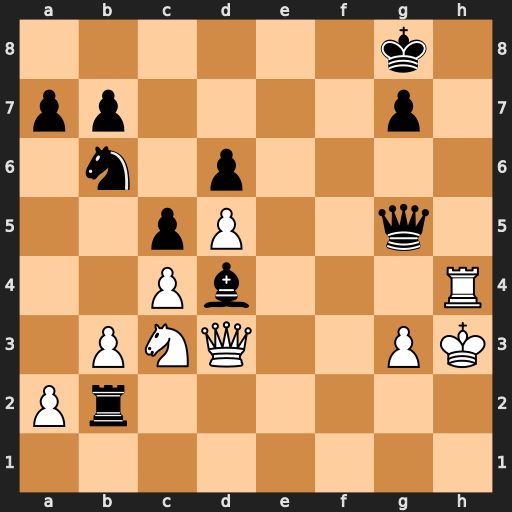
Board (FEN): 6k1/pp4p1/1n1p4/2pP2q1/2Pb3R/1PNQ2PK/Pr6/8
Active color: w
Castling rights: -
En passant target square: -
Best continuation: Qh7+ Kf8 Ne4 Qe5 Qg6